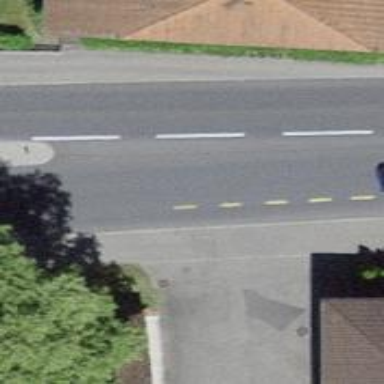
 there is designated lane for cyclists on the left side as well."